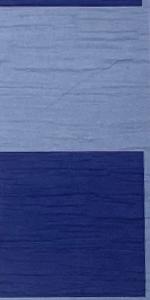
Label: Empty